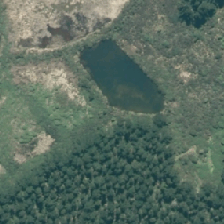
Land cover: lake_pond